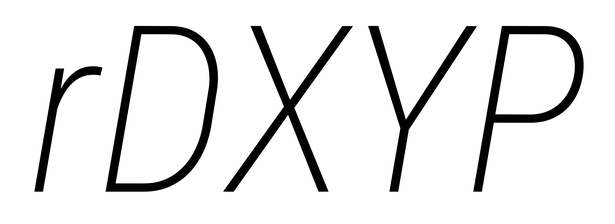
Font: Roboto-Italic_Condensed_ExtraLight_Italic